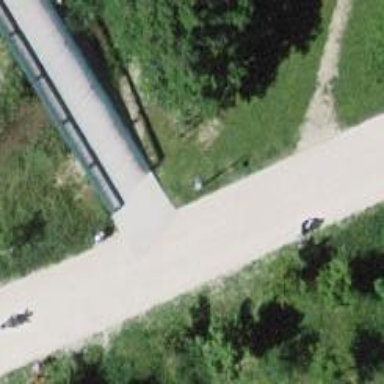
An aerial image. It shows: Footway on bridge.